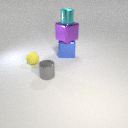
small yellow rubber sphere to the left of large blue metal cube